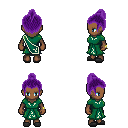
a pixel art fantasy rpg character, female body template, human, dark skin, sash dress, teal pants, purple short topknot hairstyle, bracelets, gray slippers, four views (front, back, left, right), 2x2 character sprite sheet, small pixel art, hard edges, no anti-aliasing